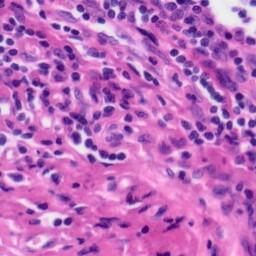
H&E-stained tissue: Tonsil